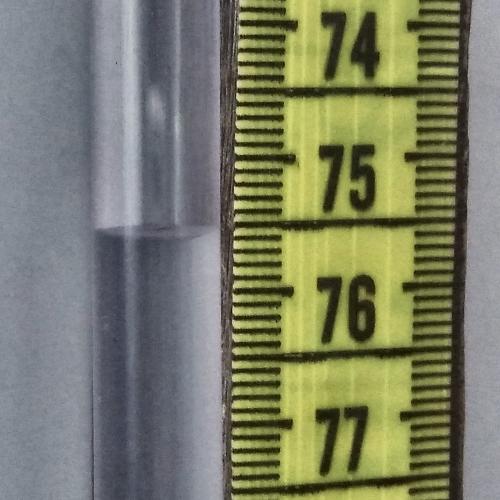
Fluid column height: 75.6 cm